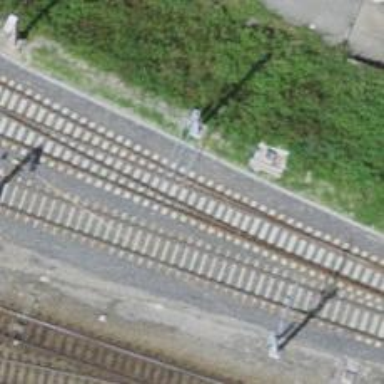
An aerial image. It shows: Railway yard with electrified tracks. The contact lines have voltage of 3000 and 15000.